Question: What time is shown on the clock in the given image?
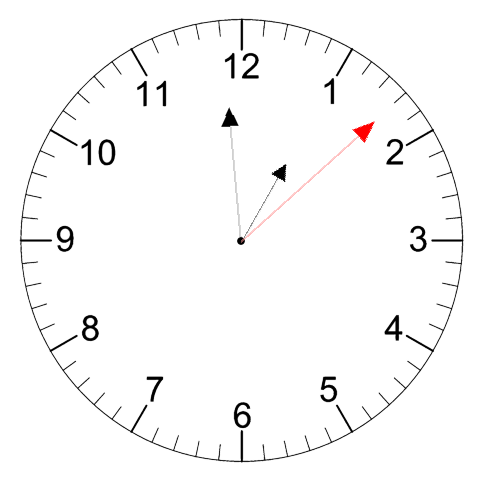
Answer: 12:59:08